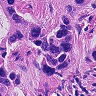
Metastatic tissue present: yes